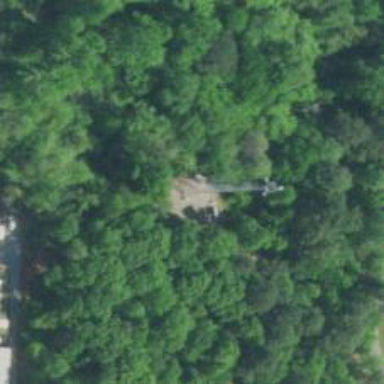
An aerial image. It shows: Man-made mast used for communication purposes.